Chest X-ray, AP view. Patient: 64 years old, sex F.
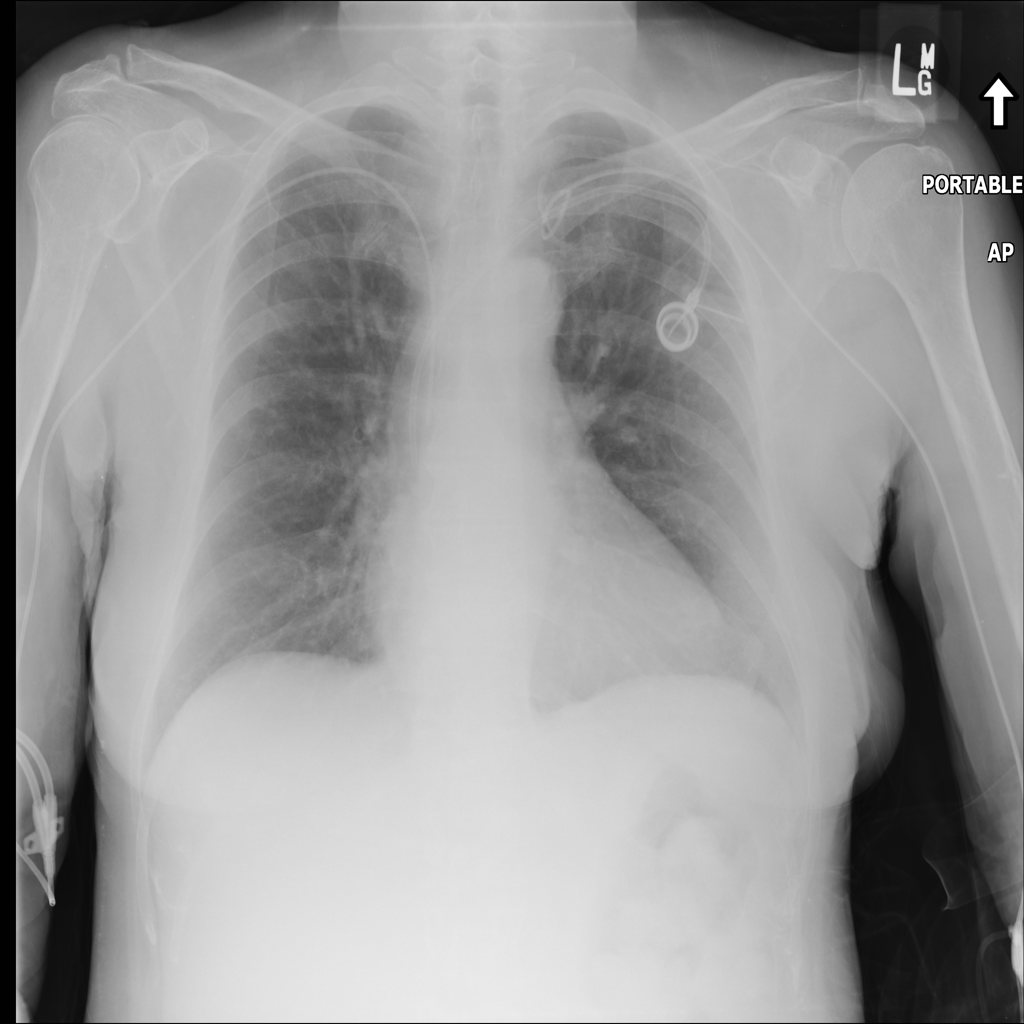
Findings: No Finding